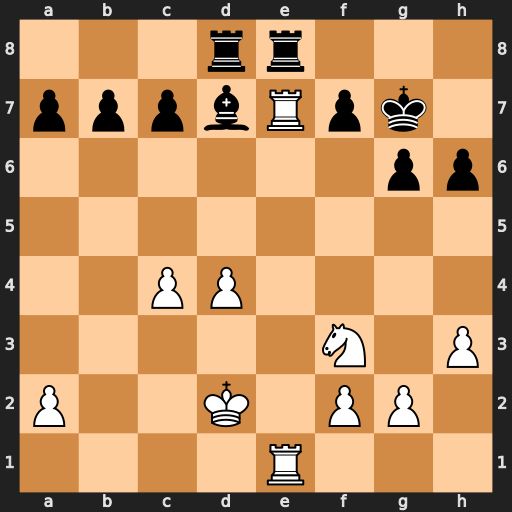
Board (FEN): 3rr3/pppbRpk1/6pp/8/2PP4/5N1P/P2K1PP1/4R3
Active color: w
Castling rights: -
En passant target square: -
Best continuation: Rxd7 Rxe1 Rxd8